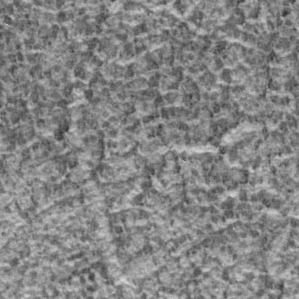
Label: frost